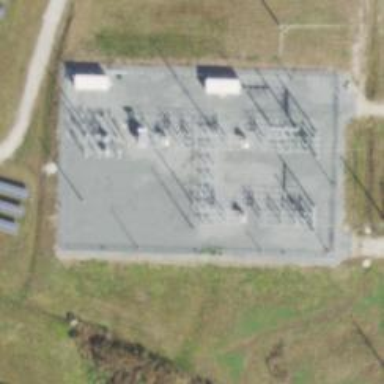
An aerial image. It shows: Switch for power supply.